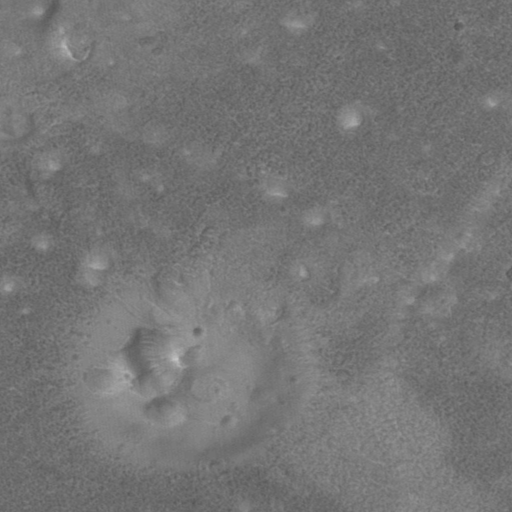
Classes present: Background, Cone